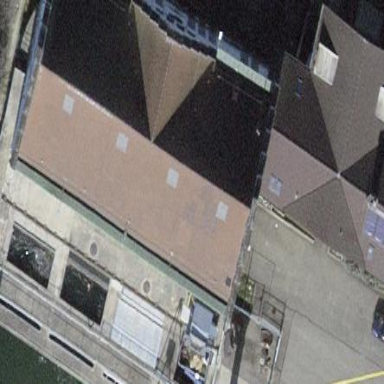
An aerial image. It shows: Industrial building resembling power plant.